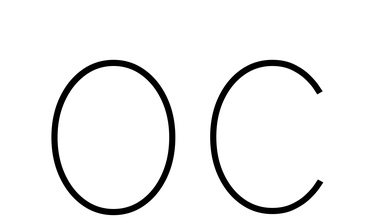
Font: Inter_Thin